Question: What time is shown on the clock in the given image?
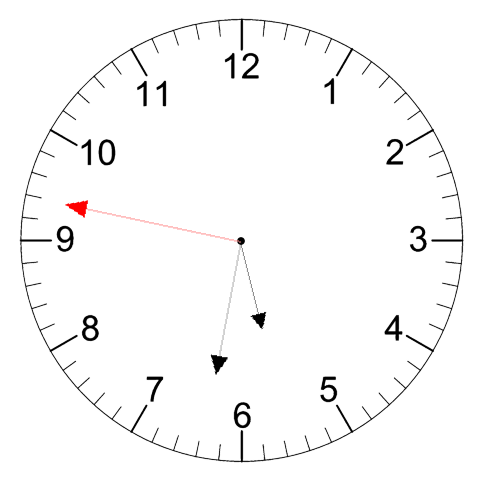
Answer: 05:31:47